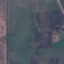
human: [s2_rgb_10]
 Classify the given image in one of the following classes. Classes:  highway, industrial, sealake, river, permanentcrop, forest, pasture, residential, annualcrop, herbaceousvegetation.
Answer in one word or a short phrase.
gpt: Pasture